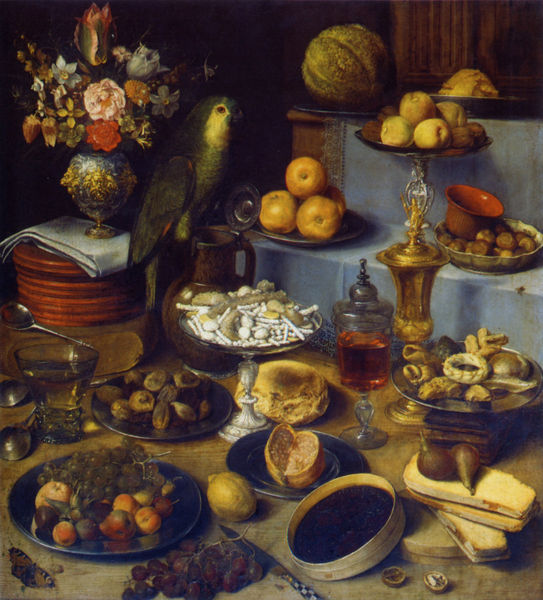
Titel: Großes Schauessen
Künstler: Georg Flegel
Standort: München
Institution: Alte Pinakothek
Schlagwörter: blau, gemälde, schatten, vogel, wasser, weiß, gelb, grün, ocker, blume, blumen, braun, bunt, glas, licht, orange, schwarz, tisch, tür, blüten, obst, tier, tuch, beige, falten, messer, schale, silber, teller, tod, holland, tischtuch, vorhang, flach, gold, rosa, feigen, frucht, früchte, gemüse, henkel, keramik, krug, kürbis, schalen, stilleben, stillleben, ton, trauben, vase, hellblau, apfel, orangen, äpfel, blumenvase, violett, treppe, red, essen, löffel, wein, dunkelblau, green, yellow, flowers, pink, brot, strauss, vasen, stufen, fliege, blumenstrauss, zwiebel, serviette, melone, birnen, vanitas, memento mori, nature morte, zinn, scheiben, glaspokal, wasserglas, geschirr, wine, schachtel, schmetterling, holzbrett, karaffe, gebäck, besteck, flower, flüssigkeit, apple, fruit, pfirsich, ständer, granatapfel, insekt, käse, muscheln, pfirsiche, pokal, zitrone, ara, papagei, fleurs, gefäße, bird, etagere, nature, glass, feige, nuss, nüsse, walnuss, eau, deckelpokal, bauchig, grape, peach, pflaumen, holländer, still life, urn, pilz, verre, vin, kastanien, ost, kekse, buffet, büffet, rose, zinndeckel, bouquet, oiseau, bierseidel, halbleer, cup, brotschnitten, füchte, kaviar, keramikteler, m3ww34, nußknacker, nußschale, quitten, süßigkeiten, traueben, weinkaraffe, grapes, pomme, shells, butterfly, assiettes, couverts, plate, papillon, jug, bowl, citron, fruits, zusammenstellung, knife, aple, morte, ewer, parrot, schüssle, bread, apples, t, papillons, quince, rouges, pain, gobst, melon, os, dishes, pitchers, pears, früchte#, lime, lemon, vanite, plates, britlaib, nuts, canteen, figs, spoon, cheese, cookies, apricot, fromage, abricot, cuillère, poires, spoons, pomegranate, cruets, cantalope, gâteaux, figue, coings, limone, rotten food